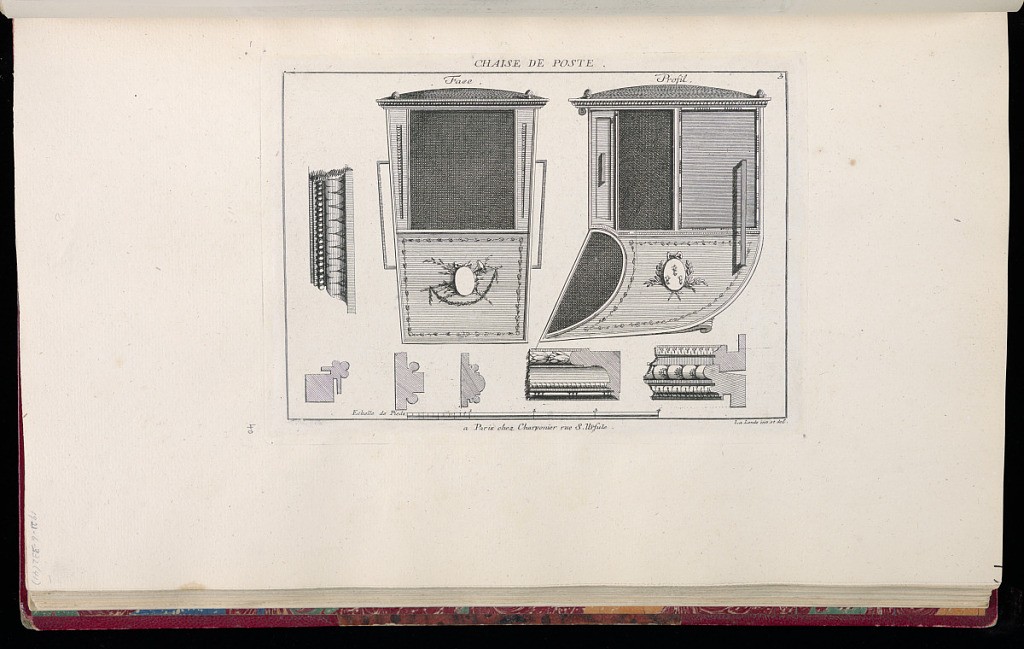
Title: CHAISE DE POSTE
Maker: Richard de Lalonde, French, active 1780–96
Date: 1780-1796
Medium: Etching on off-white laid paper
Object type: Print
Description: Design for the front and profile of a single-person sedan chair decorated with ornament motifs including bead course, lamb tongue, trophy, pinecone. The plate is signed and numbered.